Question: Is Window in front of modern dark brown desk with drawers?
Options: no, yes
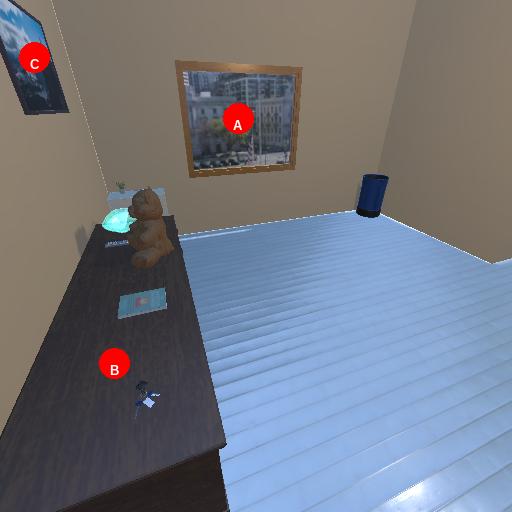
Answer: no